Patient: sex M, age 75
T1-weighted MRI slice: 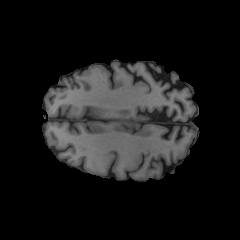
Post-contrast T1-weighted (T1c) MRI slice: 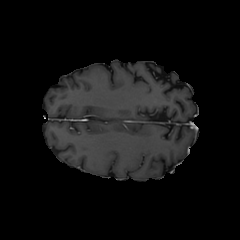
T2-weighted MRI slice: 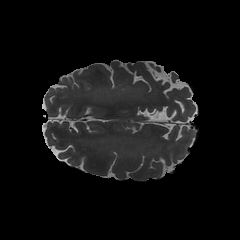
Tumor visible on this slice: no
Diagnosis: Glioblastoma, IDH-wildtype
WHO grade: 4